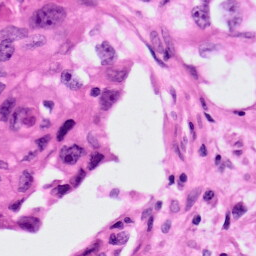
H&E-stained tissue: Lung